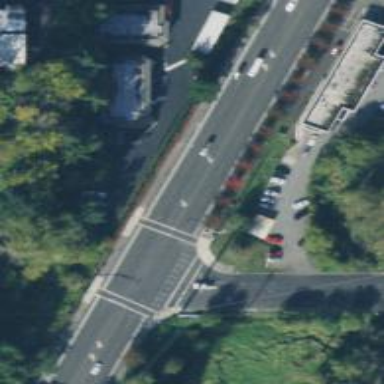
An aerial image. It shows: Secondary road.